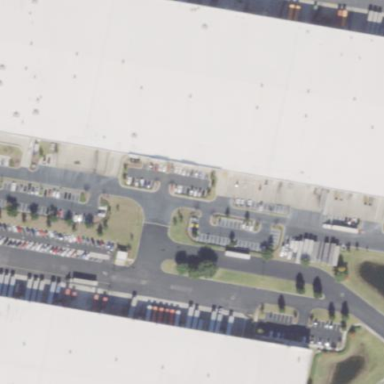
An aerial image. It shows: Warehouse.